Field crop: tomato
Growth stage: 1
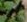
Species: solanum